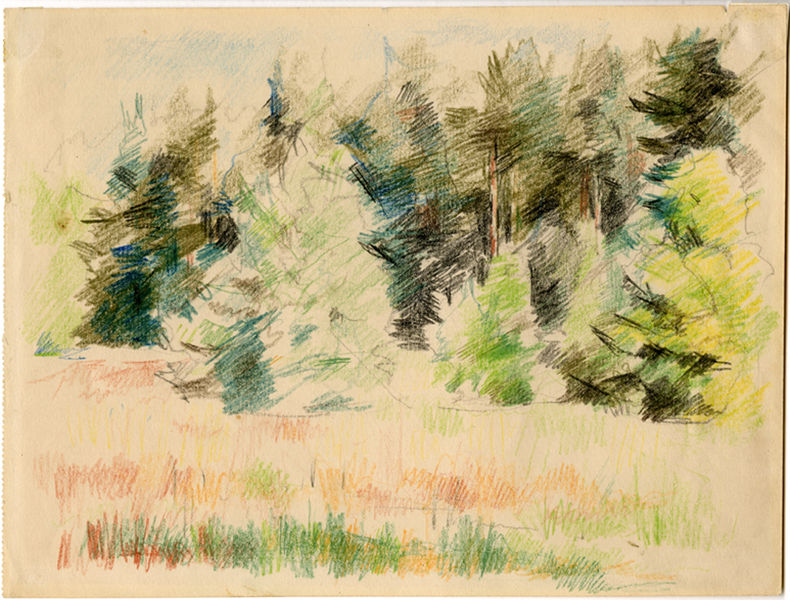
Titel: Forest Scene in the Region of Komarovo, Forest Scene in the Region of Komarovo
Künstler: Georgii Vereiskii
Standort: Amherst (Massachusetts, USA)
Institution: Mead Art Museum, Amherst College
Schlagwörter: blue, black, dark, green, painting, yellow, brown, wood, sky, tree, nature, trees, forest, grass, light, pine, drawing, paper, sketch, abstract, pencil, forrest, woods, sketchy, rapid, quick, pine tree